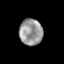
Tissue: prostate
Cell type: T cells
Senescence score: 0.2894
Nuclear area (px): 601
Mean DAPI intensity: 151.419